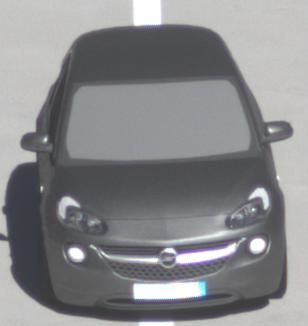
Make: Opel
Model: ADAM 1.2
Detailed model: ADAM
Model produced from: 2013/01
Model produced until: 2014/11
Doors: 3
Color: gray
Road condition: wet road
Daytime: midday
Contrast: high contrast